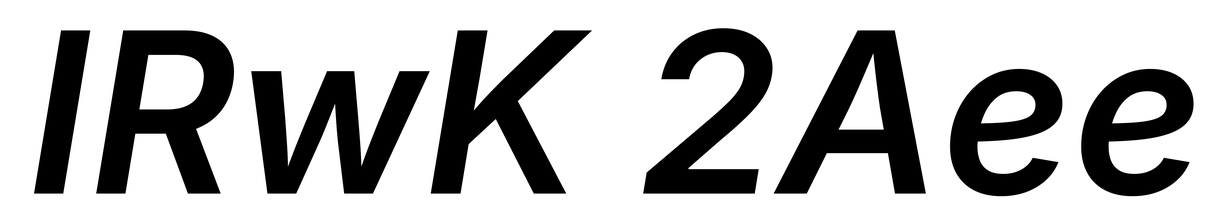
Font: Inter-Italic_SemiBold_Italic